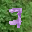
Label: 7